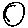
Label: circle